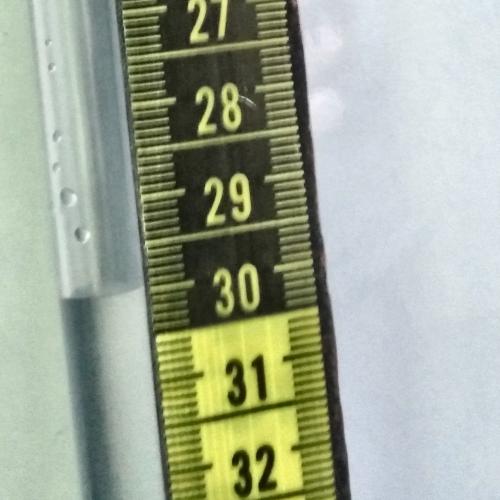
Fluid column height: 30.0 cm